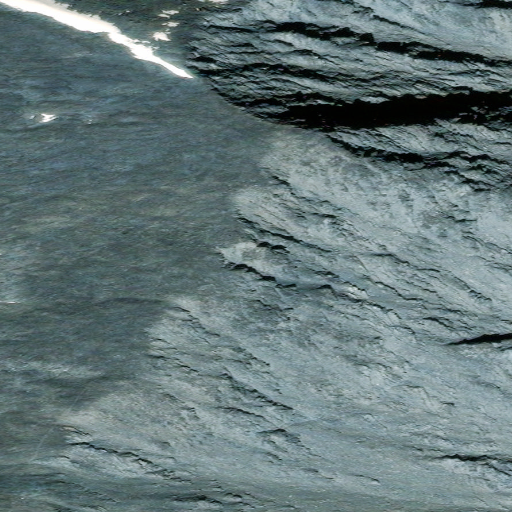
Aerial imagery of mountain in Alaska named Cravens Peak containing only unknown